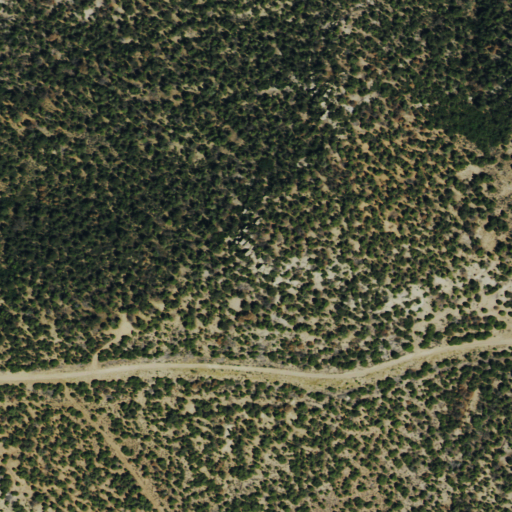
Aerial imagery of mountain in Colorado named Round Mountain containing only evergreen forest